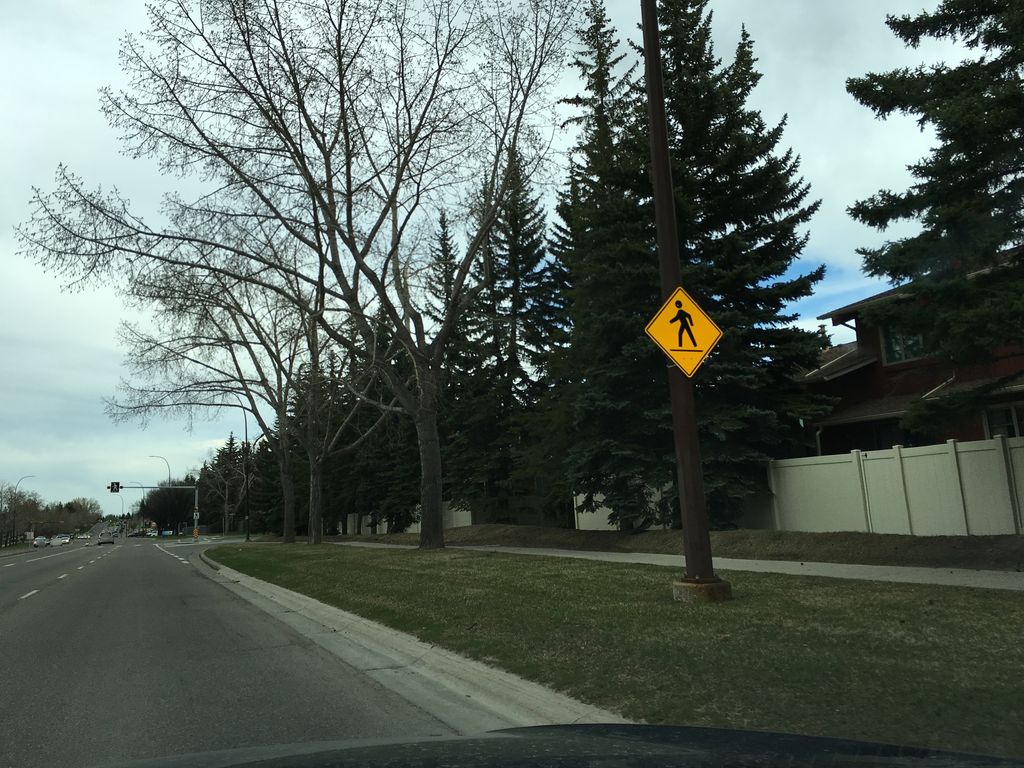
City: calgary